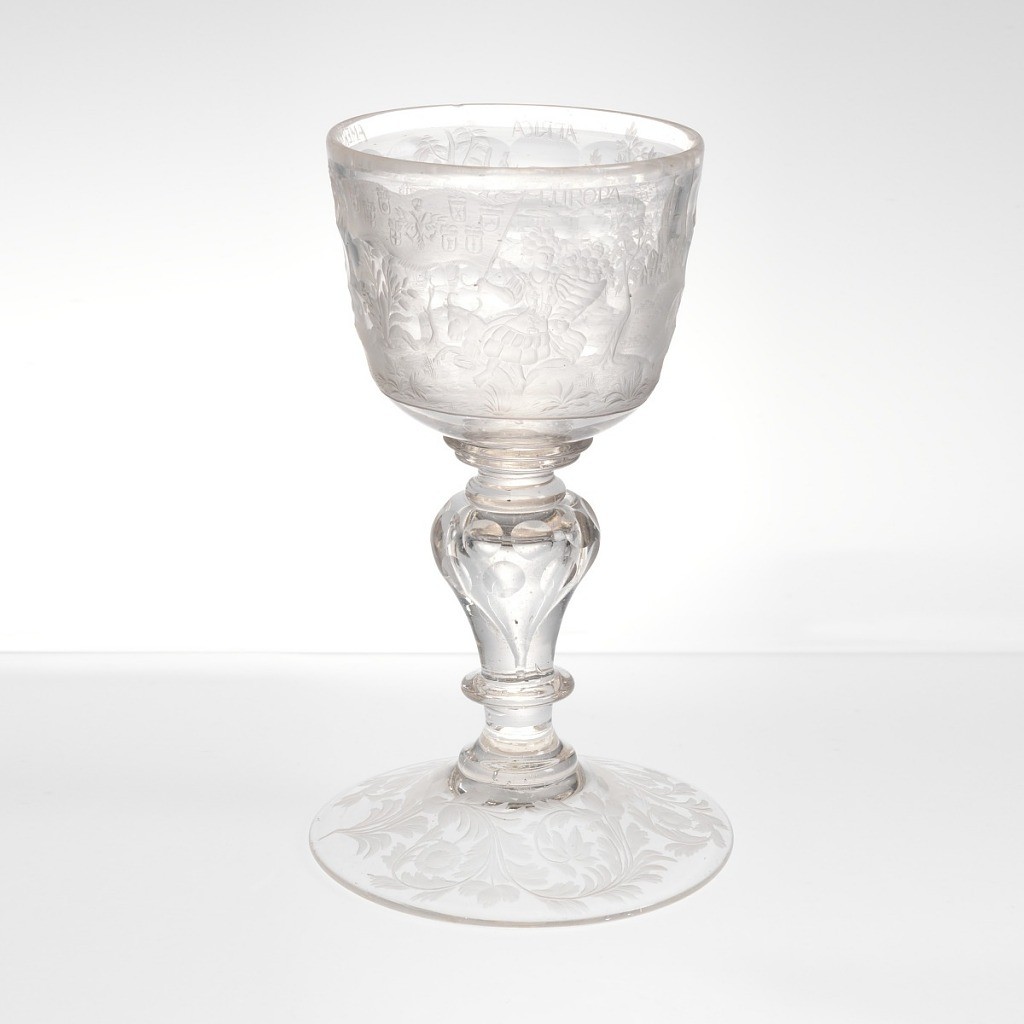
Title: Four Continents
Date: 1680–90
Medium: Honeycomb-cut and engraved glass
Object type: Standing cup
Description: Short, wide chalice, engraved with Asia, holding a bow; Europe with cornucopia and banner with the coat of arms of the House of Habsburg and the eight Electors; Africa in sun hat, seated on crocodile; America with feather skirt and headdress, arrow and coral, attended by elephant. Baluster stem with circular cut, and air bubble. Foot engraved with flowers.